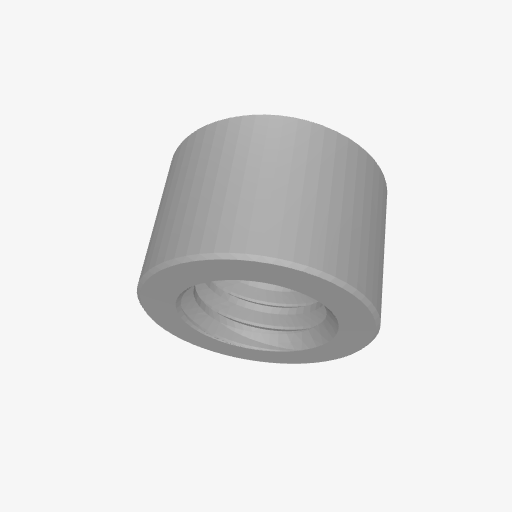
Part: Standoff6OD4